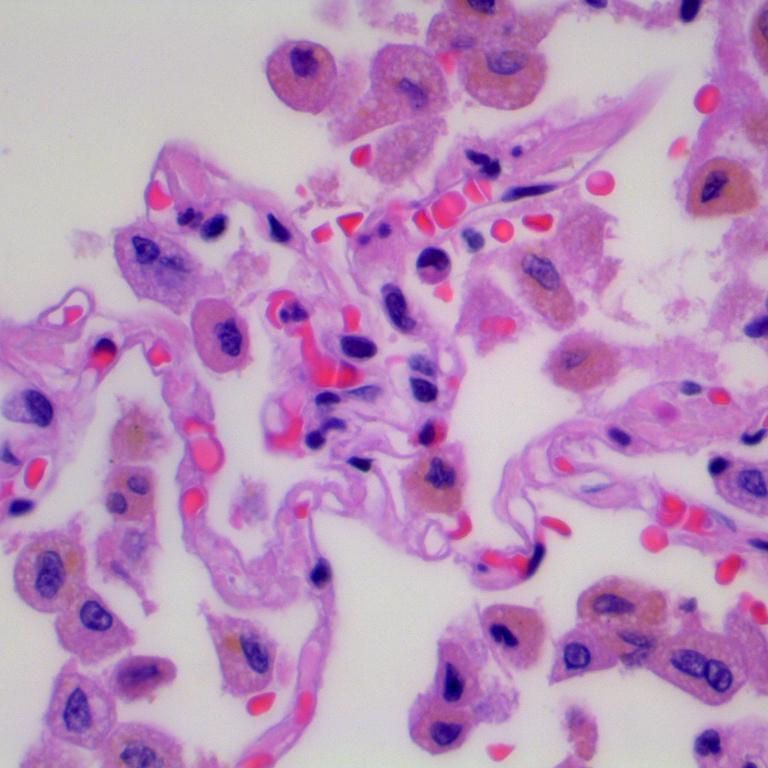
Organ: lung
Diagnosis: benign